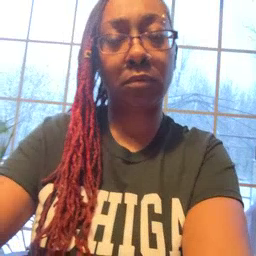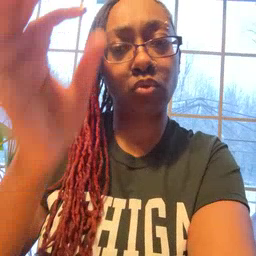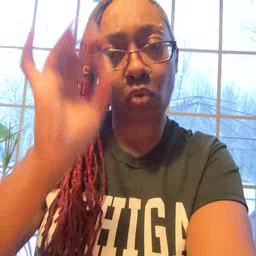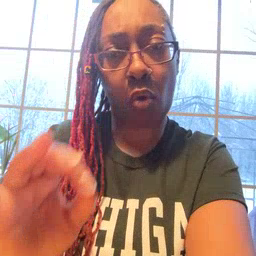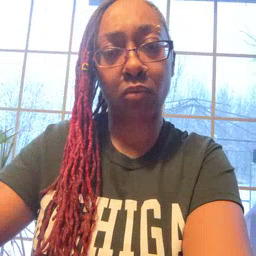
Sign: snow